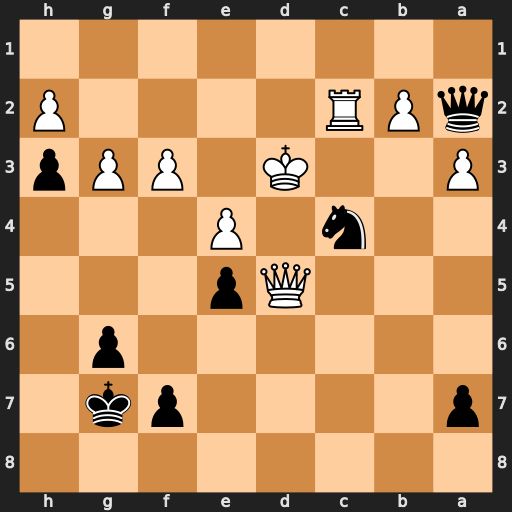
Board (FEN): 8/p4pk1/6p1/3Qp3/2n1P3/P2K1PPp/qPR4P/8
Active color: b
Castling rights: -
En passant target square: -
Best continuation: Qb3+ Rc3 Nxb2+ Ke2 Qxc3